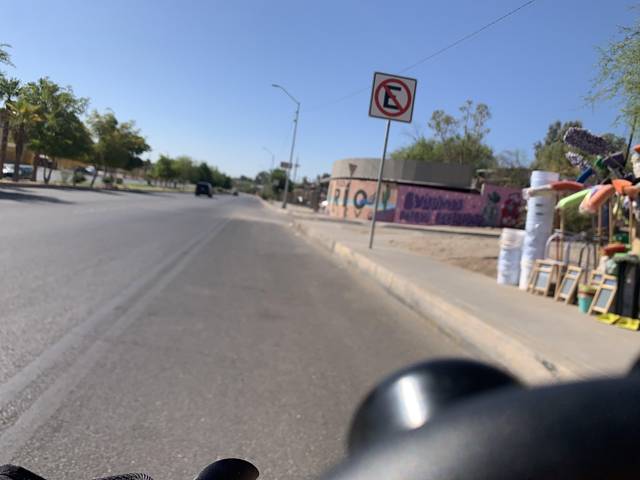
Region: Mexico
Coordinates: 32.654, -115.489